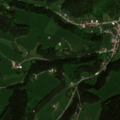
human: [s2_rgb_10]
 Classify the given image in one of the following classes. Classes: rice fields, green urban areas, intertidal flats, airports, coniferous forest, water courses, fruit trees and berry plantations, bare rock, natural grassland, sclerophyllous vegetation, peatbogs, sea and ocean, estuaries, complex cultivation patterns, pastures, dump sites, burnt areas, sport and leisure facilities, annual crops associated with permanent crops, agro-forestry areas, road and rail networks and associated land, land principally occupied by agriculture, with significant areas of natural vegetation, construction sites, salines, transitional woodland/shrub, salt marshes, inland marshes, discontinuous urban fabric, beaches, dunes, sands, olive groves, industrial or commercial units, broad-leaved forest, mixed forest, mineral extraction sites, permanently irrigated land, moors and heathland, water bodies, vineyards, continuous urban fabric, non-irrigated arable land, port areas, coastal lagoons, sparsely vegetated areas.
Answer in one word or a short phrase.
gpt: discontinuous urban fabric, pastures, coniferous forest, mixed forest